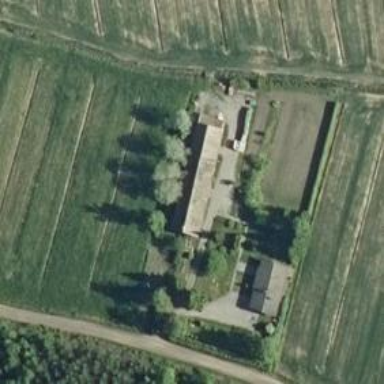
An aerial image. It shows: Farm.